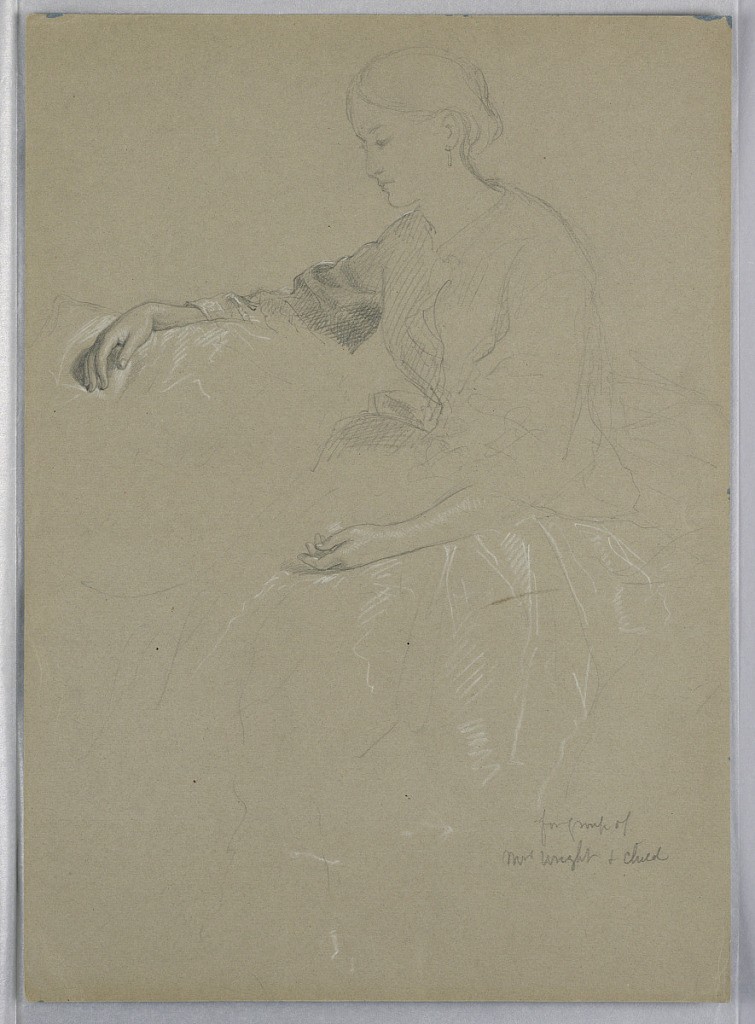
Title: Mrs. William Wright and Child
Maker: Daniel Huntington, American, 1816–1906
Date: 1857
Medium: Graphite, White Chalk Support: Gray Wove Paper
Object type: Drawing
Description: Vertical rectangle. Woman seated, turned toward the left, her face almost in profile. Her left hand on her lap, her right arm resting on a cushion.